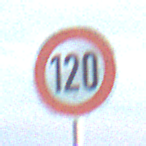
Verkehrszeichen: Geschwindigkeit120
Umgebung: Outdoor, Nature
Tageszeit: SunriseSunset
Wetter: PartlyCloudy
Licht: Natural
Jahreszeit: NotSpecified
Kontrast: MediumContrast